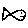
Label: fish